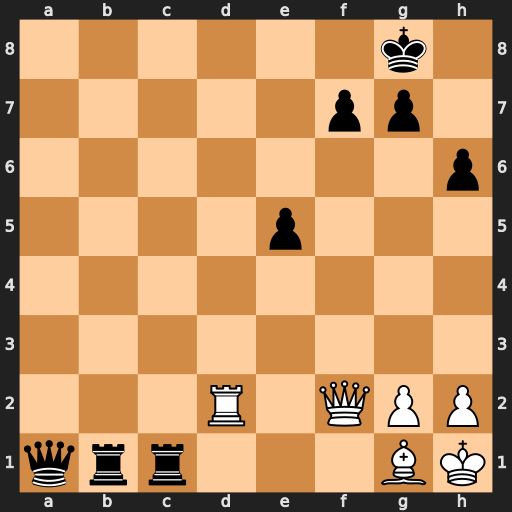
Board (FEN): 6k1/5pp1/7p/4p3/8/8/3R1QPP/qrr3BK
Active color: w
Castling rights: -
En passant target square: -
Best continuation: Rd8+ Kh7 Qf5+ g6 Qxf7#